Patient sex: M
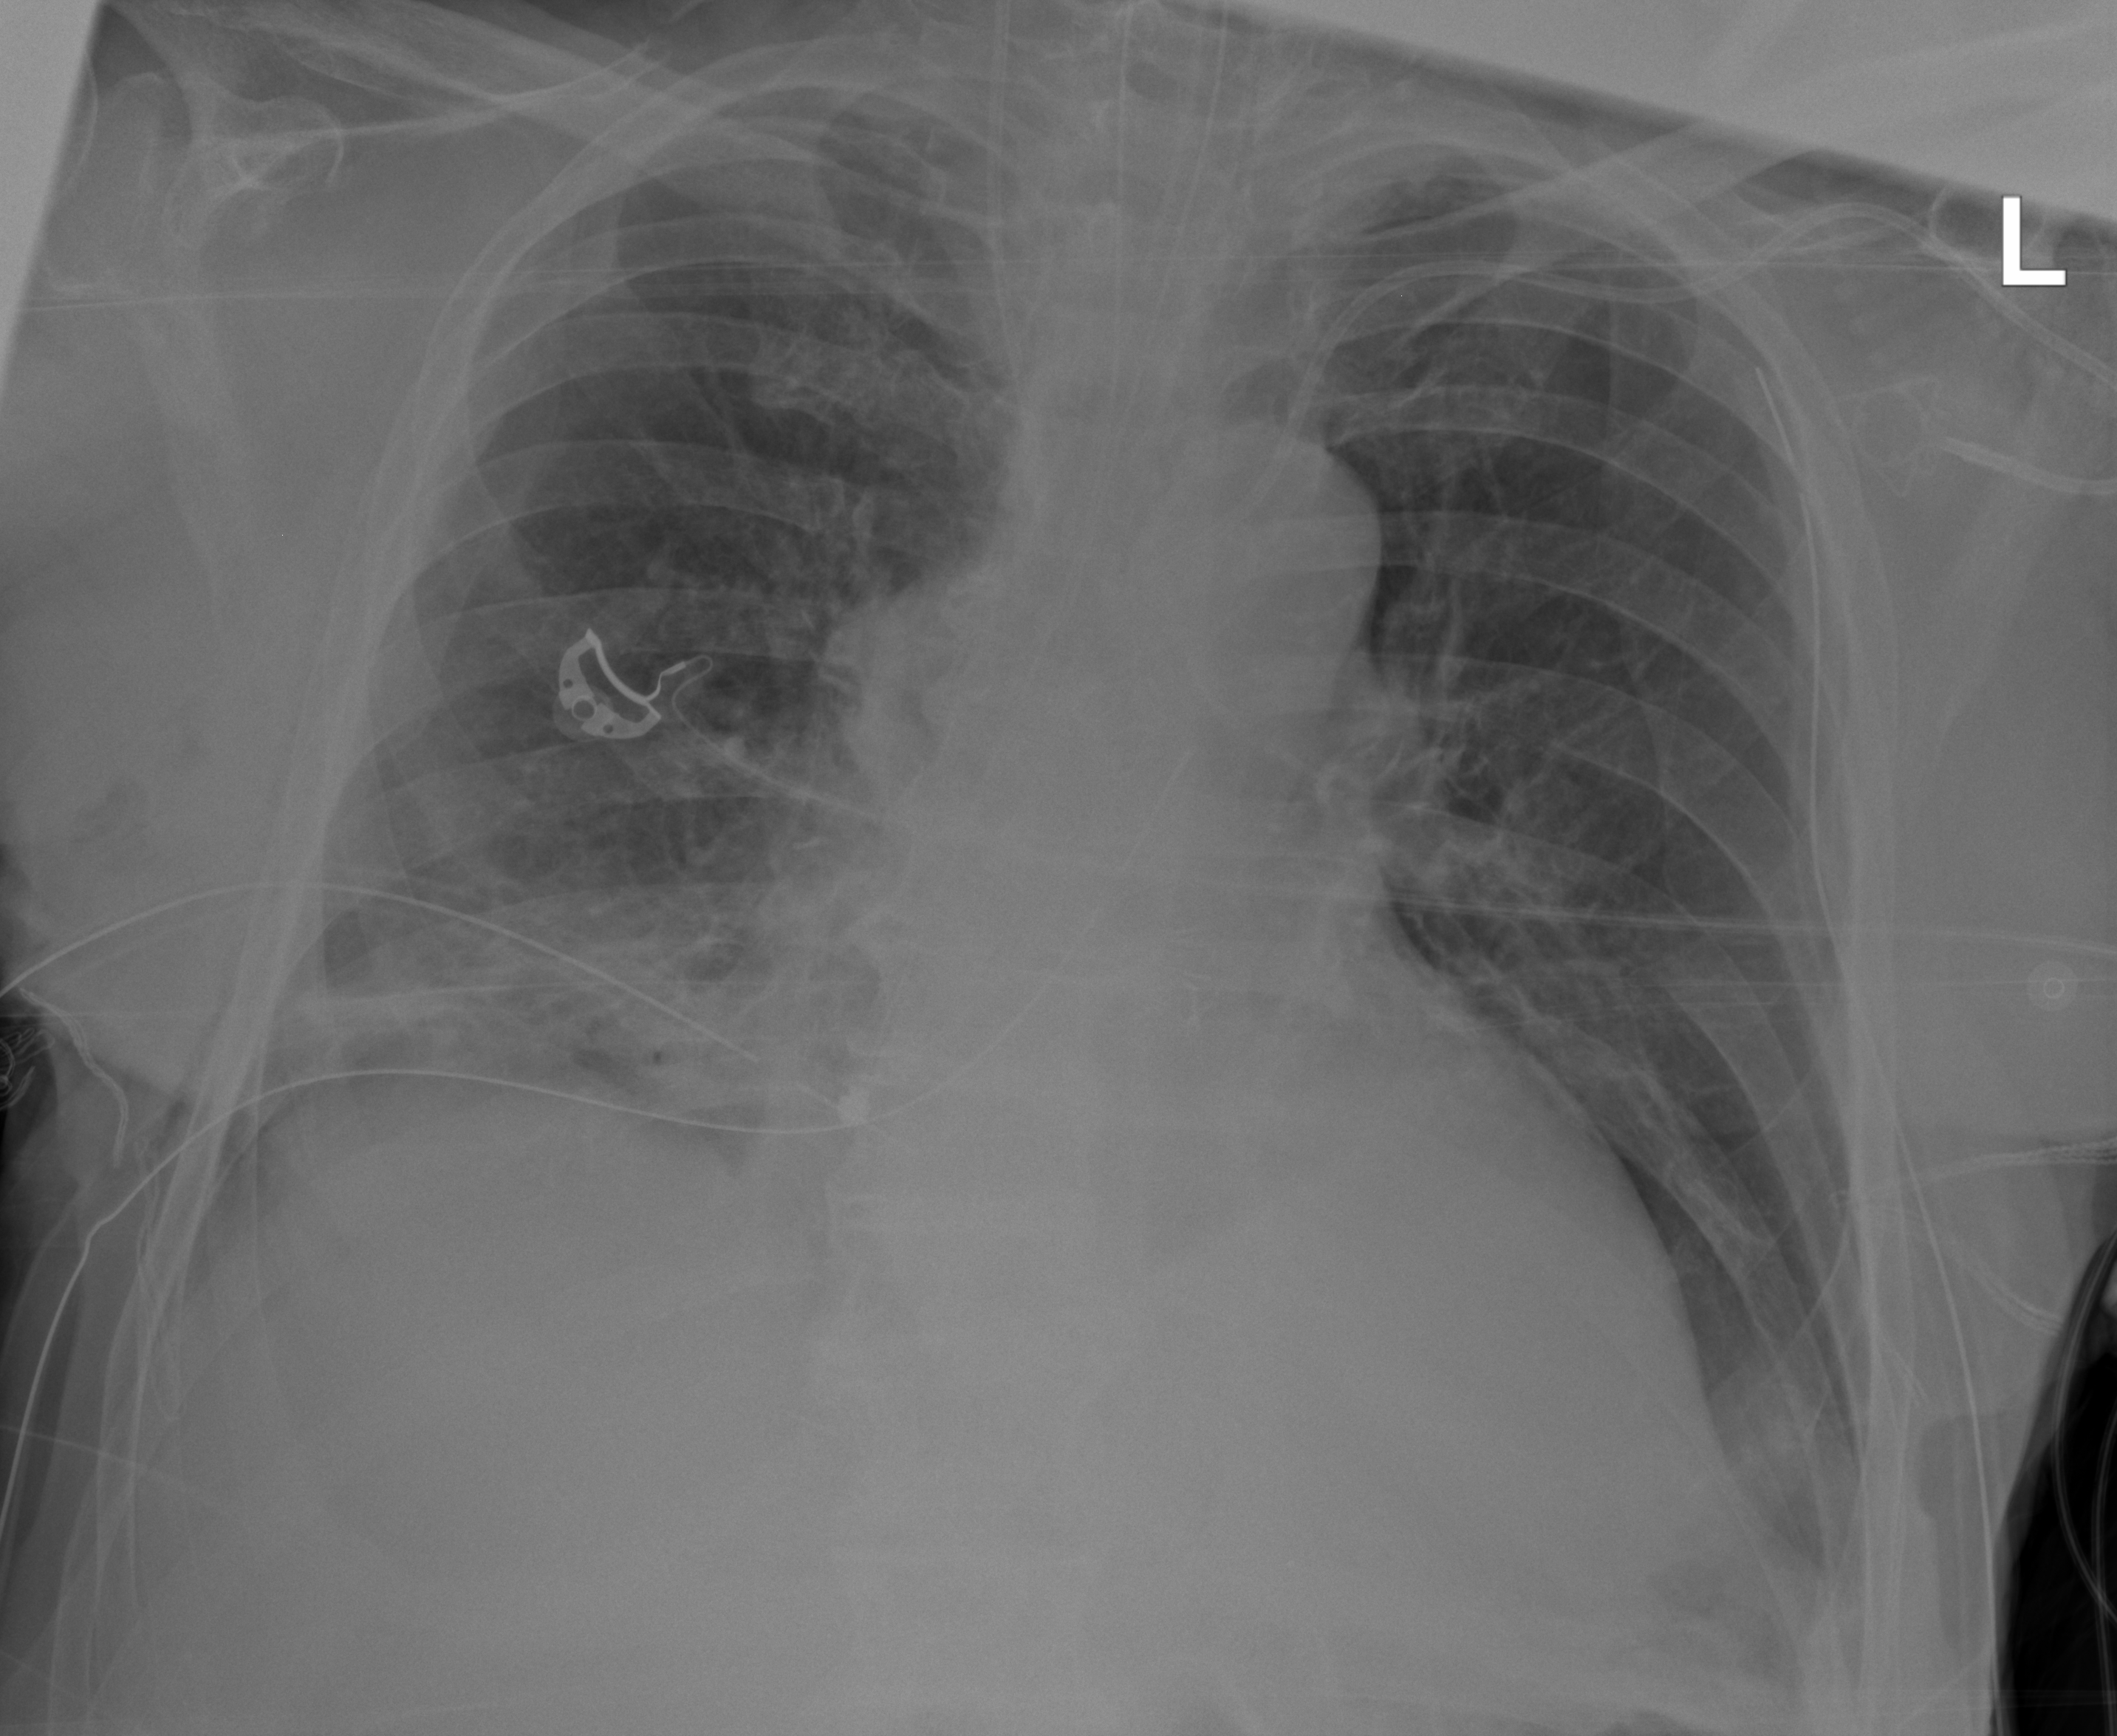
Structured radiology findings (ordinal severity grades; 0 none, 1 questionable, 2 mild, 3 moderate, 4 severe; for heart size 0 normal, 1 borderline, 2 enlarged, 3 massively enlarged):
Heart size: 1
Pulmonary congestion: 2
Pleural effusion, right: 2
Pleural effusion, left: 2
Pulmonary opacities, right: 2
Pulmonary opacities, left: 0
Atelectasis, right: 2
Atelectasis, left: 2